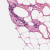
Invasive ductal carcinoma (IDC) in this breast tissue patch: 0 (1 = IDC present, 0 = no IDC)